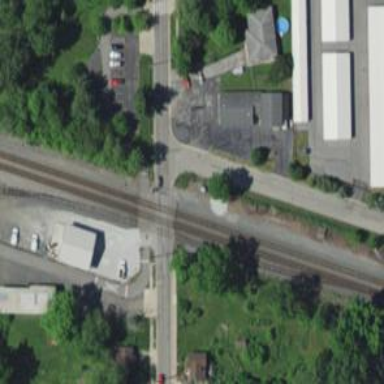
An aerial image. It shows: Railway crossing.